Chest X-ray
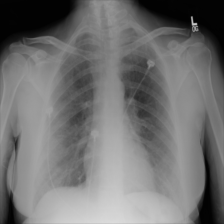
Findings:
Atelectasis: negative
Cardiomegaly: negative
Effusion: negative
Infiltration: negative
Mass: negative
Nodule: negative
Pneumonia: negative
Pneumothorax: negative
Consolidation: negative
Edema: negative
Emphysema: negative
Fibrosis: negative
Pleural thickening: negative
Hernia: negative